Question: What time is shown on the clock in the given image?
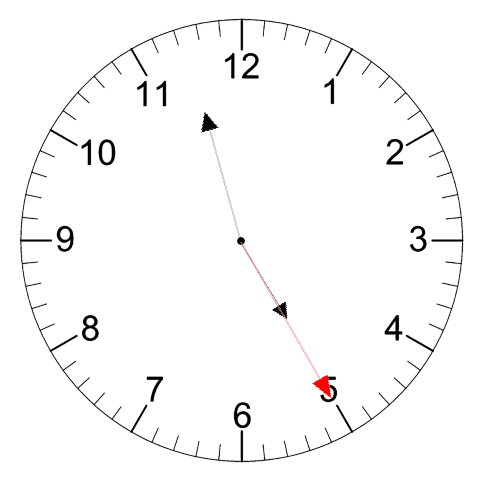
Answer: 04:57:25